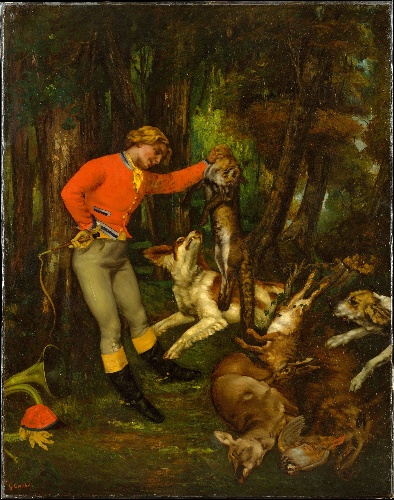
Title: After the Hunt
Artist: Gustave Courbet
Artist bio: French, Ornans 1819–1877 La Tour-de-Peilz
Date: ca. 1859
Object type: Painting
Classification: Paintings
Medium: Oil on canvas
Dimensions: 93 x 73 1/4 in. (236.2 x 186.1 cm)
Department: European Paintings
Credit line: H. O. Havemeyer Collection, Bequest of Mrs. H. O. Havemeyer, 1929
Accession year: 1929
Repository: Metropolitan Museum of Art, New York, NY
Tags: Men|Birds|Hunting|Dogs|Foxes|Rabbits